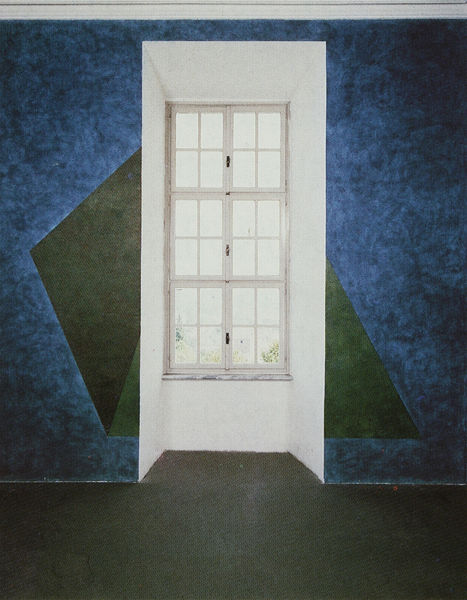
Titel: Installation Castello di Rivoli, Turin - Pyramid
Künstler: Sol Lewitt
Schlagwörter: baum, blau, dunkel, weiß, bäume, dreieck, grün, fenster, grau, hell, licht, raum, schwarz, tür, zimmer, wand, sonne, boden, decke, kontrast, ecke, abstrakt, modern, farbe, formen, tor, bemalt, griff, erker, nische, dunkelgrau, scheiben, form, scheibe, kunst, geometrisch, griffe, linoleum, gesims, eck, fensterbank, pyramide, sechs, vierundzwanzig, geometrie, installation, fensternische, rün, aus, trapez, blaug, fenstergriff, rauminstallation, geömetrisch, kunst am bau, am bau, fenstergriffe, kante zwischen boden und wand, schwarze dreiecke, weisses fenster auf blauer wan